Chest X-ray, PA view. Patient: 61 years old, sex F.
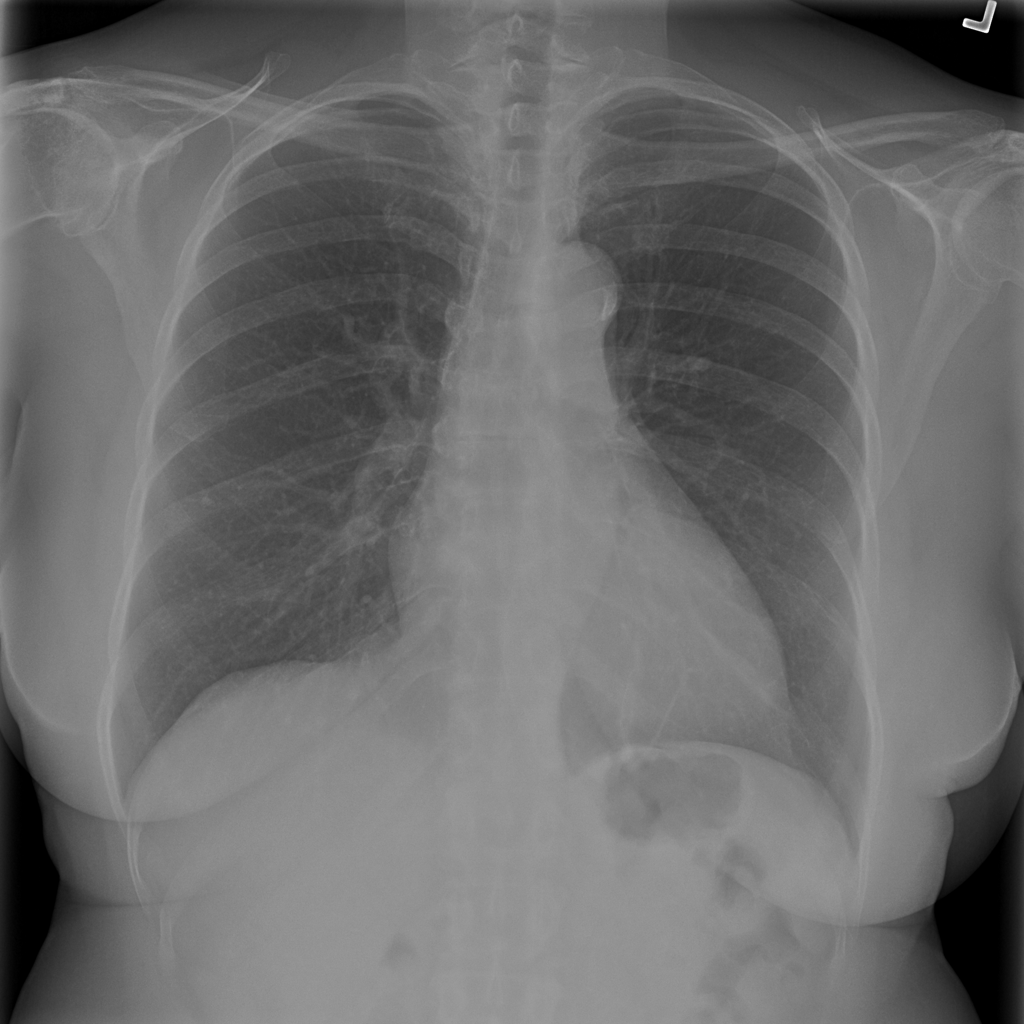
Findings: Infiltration